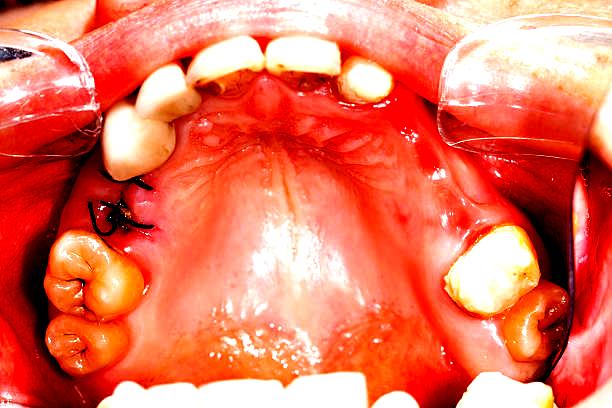
Condition: Gingivitis